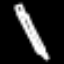
Label: pencil